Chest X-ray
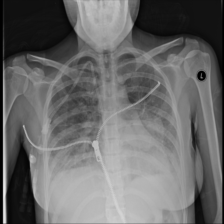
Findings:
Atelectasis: negative
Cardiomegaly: negative
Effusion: negative
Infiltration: positive
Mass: negative
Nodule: negative
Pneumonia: negative
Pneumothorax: negative
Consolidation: negative
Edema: negative
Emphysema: negative
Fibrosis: negative
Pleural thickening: negative
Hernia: negative